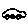
Label: car